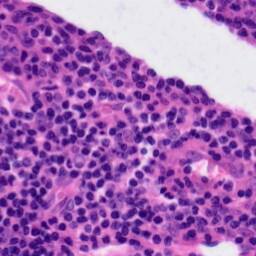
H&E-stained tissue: Tonsil